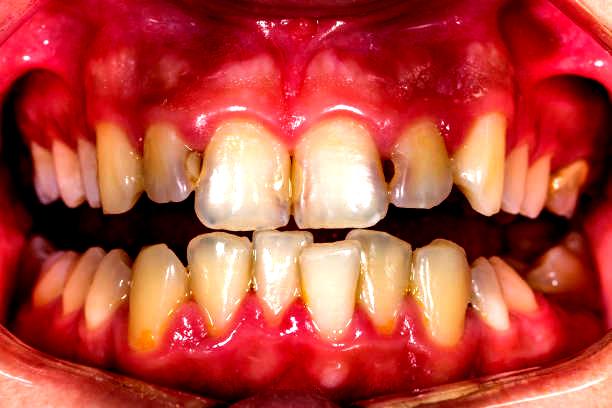
Condition: Calculus